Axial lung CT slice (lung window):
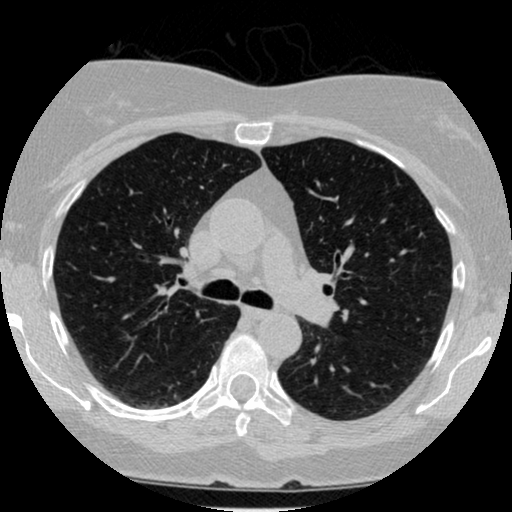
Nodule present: no